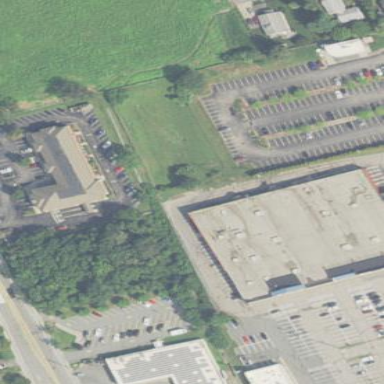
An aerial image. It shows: Retail building.